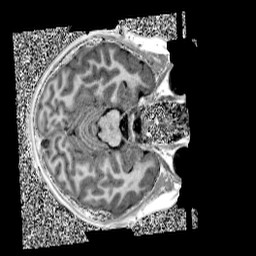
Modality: UNIT1
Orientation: axial
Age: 10
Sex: male
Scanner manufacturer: siemens
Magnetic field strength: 3 T
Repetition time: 4 s
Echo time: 0.00299 s